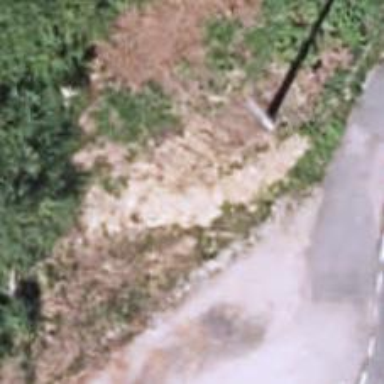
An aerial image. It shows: Minor power line.